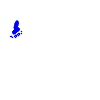
Particle: electron